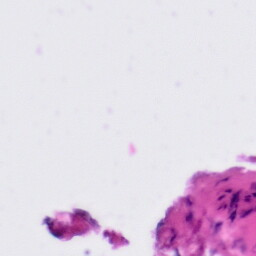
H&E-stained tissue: Tonsil